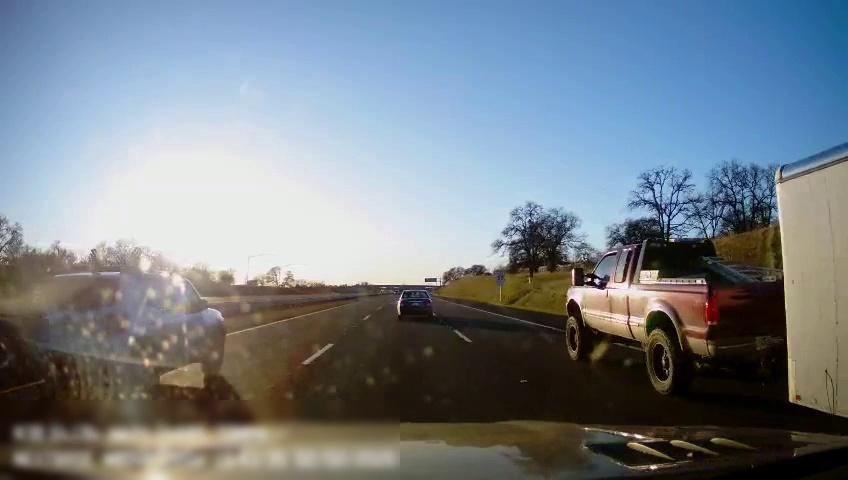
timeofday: Day
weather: Cloudy
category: Drivable Space
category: Vehicles | Car
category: Vehicles | Other LV
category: Vehicles | Truck
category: Vehicles | SUV
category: Lanes | Alternate Lane
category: Lanes | Current Lane
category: Lanes | Current Lane
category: Lanes | Alternate Lane
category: Traffic | Signs